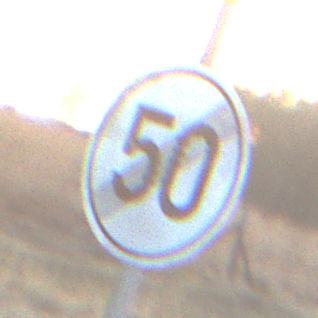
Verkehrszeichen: EndeGeschwindigkeit50
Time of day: SunriseSunset
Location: Outdoor (Nature)
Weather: Clear
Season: Winter
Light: Natural